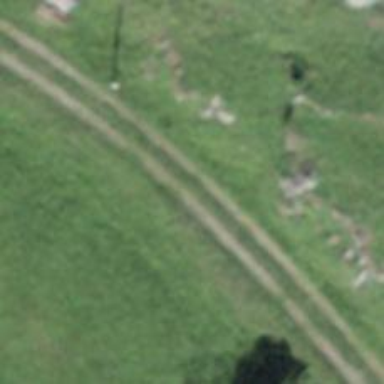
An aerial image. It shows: Compacted track road with grade3 tracktype.